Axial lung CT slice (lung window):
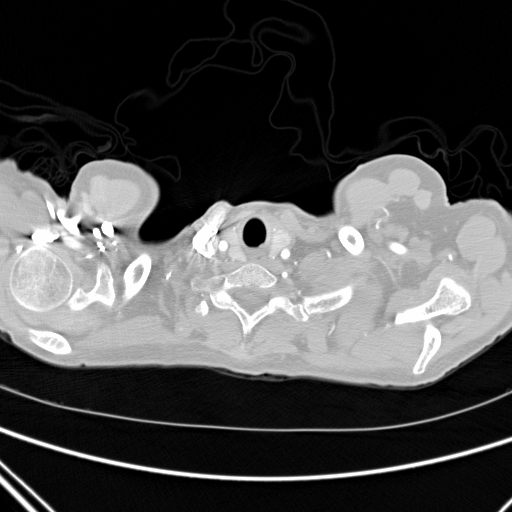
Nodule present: no